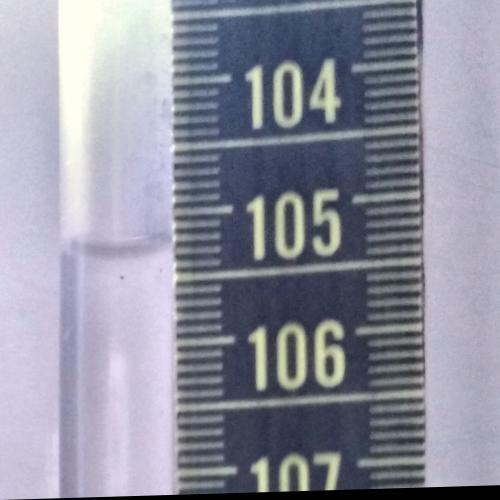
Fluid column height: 105.2 cm